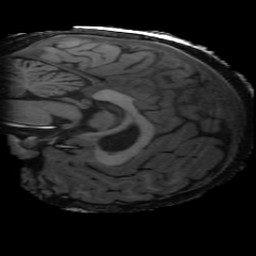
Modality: T1w
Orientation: sagittal
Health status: ill
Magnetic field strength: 3 T